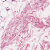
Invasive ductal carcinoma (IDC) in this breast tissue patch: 0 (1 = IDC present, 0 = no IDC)